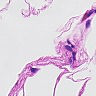
Metastatic tissue present: no